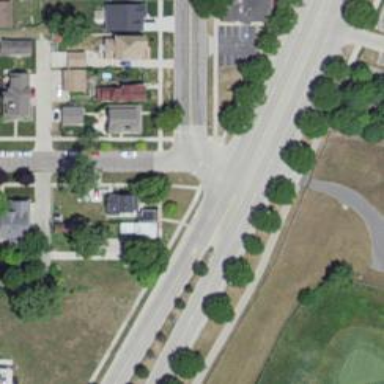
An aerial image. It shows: Residential road with separate sidewalk.